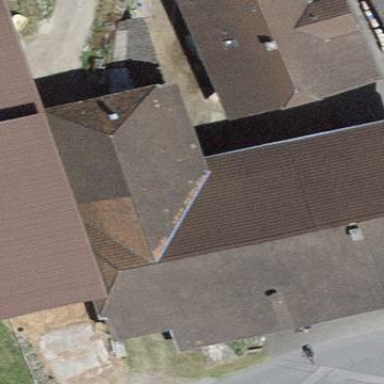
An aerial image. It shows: Farm building.